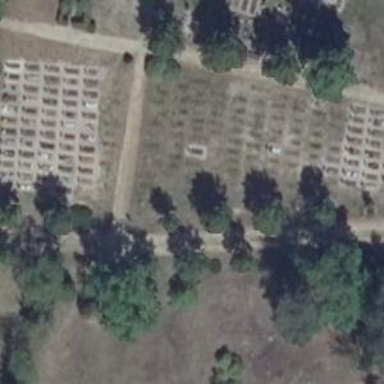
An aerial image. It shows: Cemetery.